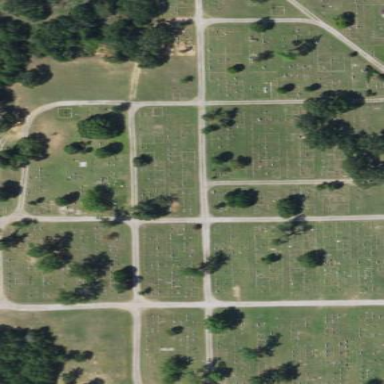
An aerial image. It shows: Cemetery.